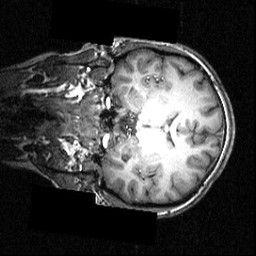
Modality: T1w
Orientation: coronal
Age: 20
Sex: female
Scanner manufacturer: siemens
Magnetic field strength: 3.951 T
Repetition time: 1.5 s
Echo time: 0.00335 s